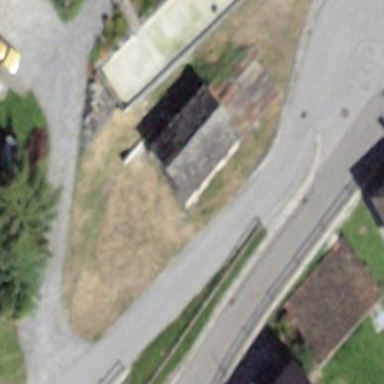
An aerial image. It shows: Shed.